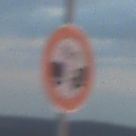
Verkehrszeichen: VerbotUnterschreitenMindestabstand
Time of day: SunriseSunset
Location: Outdoor (Beach)
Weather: PartlyCloudy
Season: NotSpecified
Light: Natural